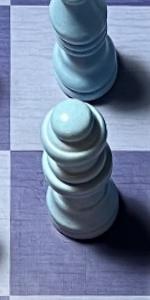
Label: Queen_White